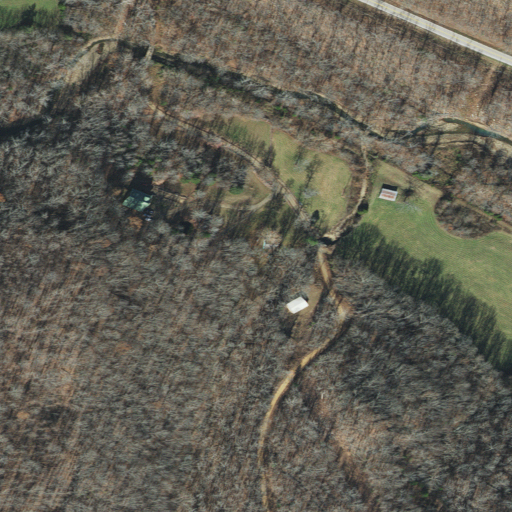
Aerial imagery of valley in Arkansas named Morgan Hollow containing deciduous forest, pasture, open development, grassland, and low intensity development